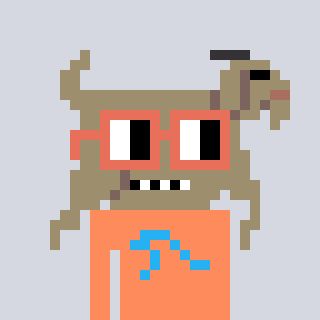
a pixel art character with square orange glasses, a goat-shaped head and a peachy-colored body on a cool background